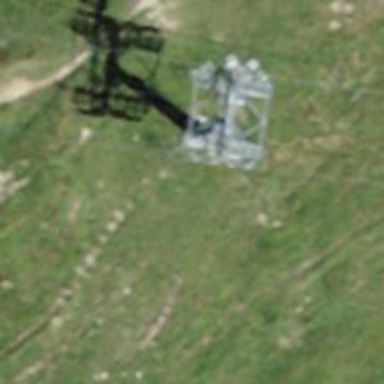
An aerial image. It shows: Pylon used for aerialway.